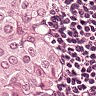
Metastatic tissue present: yes